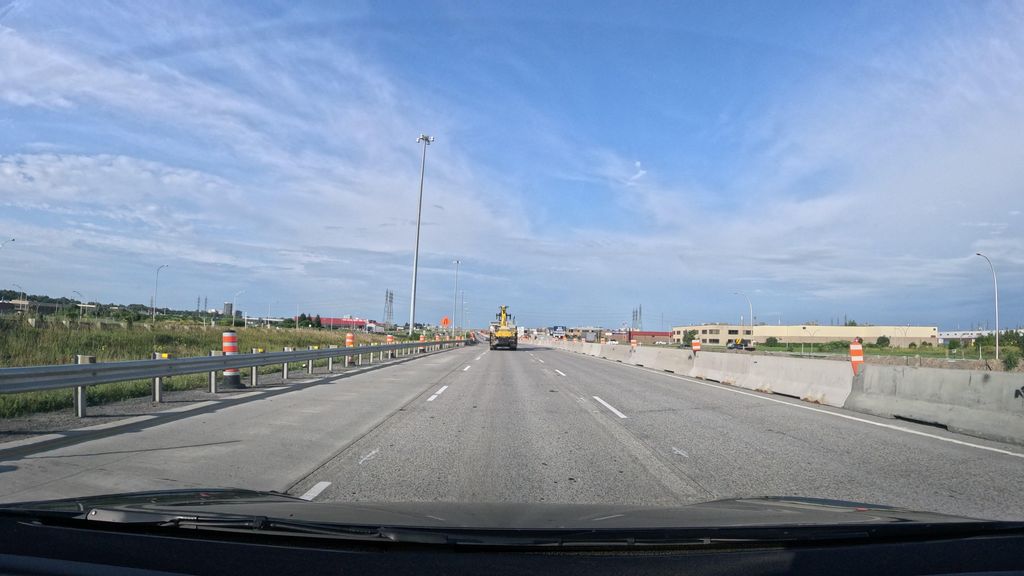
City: montreal